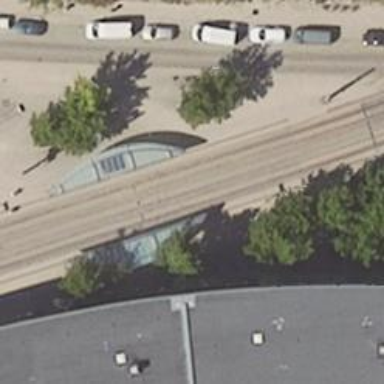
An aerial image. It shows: Tram stop.